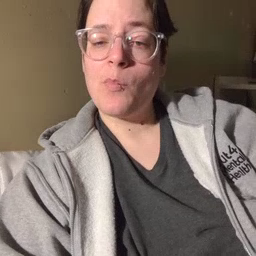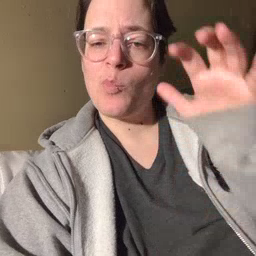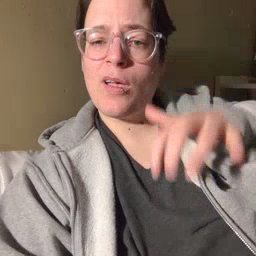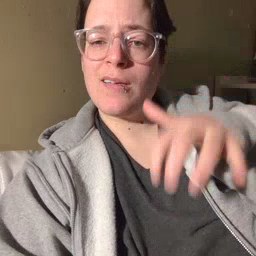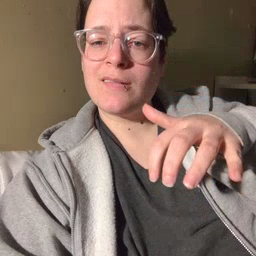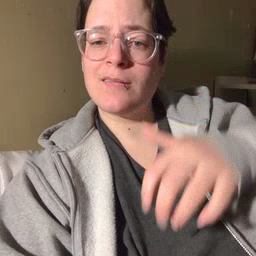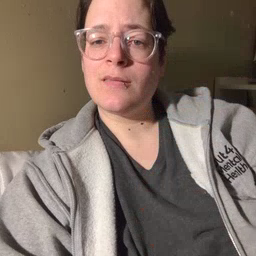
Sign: rain